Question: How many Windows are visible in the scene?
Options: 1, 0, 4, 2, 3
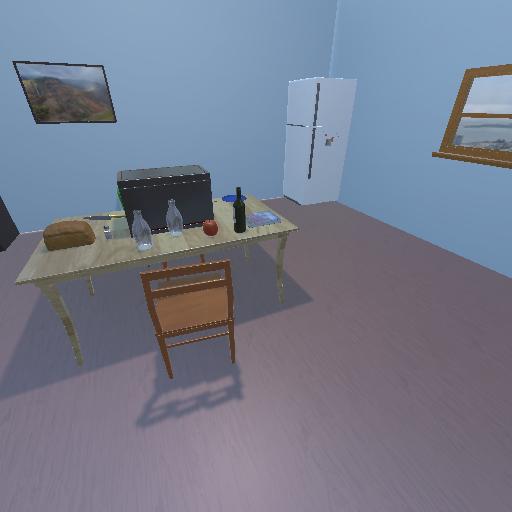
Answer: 1